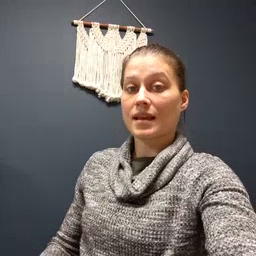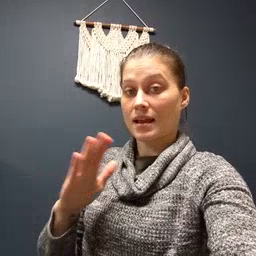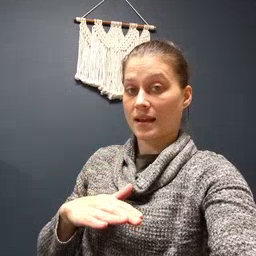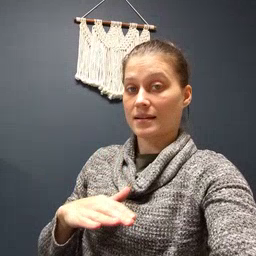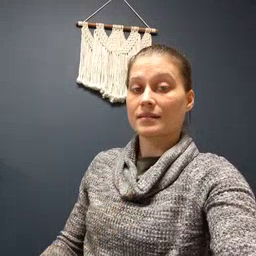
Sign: on